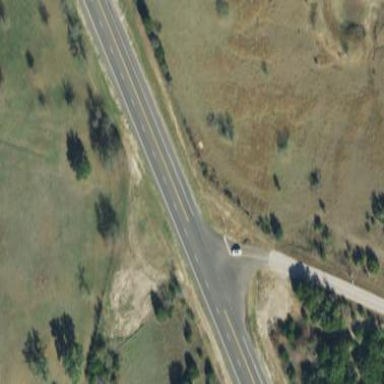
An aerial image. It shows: Rest area on the road.